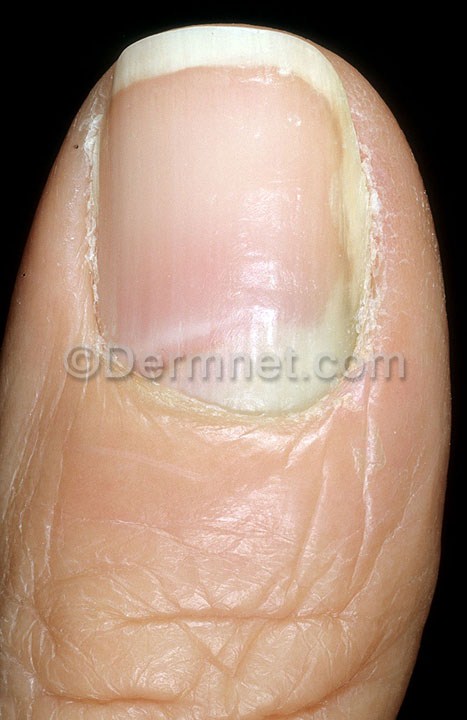
Disease: Nail Fungus and other Nail Disease